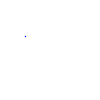
Particle: proton